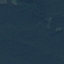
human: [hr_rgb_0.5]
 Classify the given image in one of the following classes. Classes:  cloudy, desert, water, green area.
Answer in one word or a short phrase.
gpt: green area